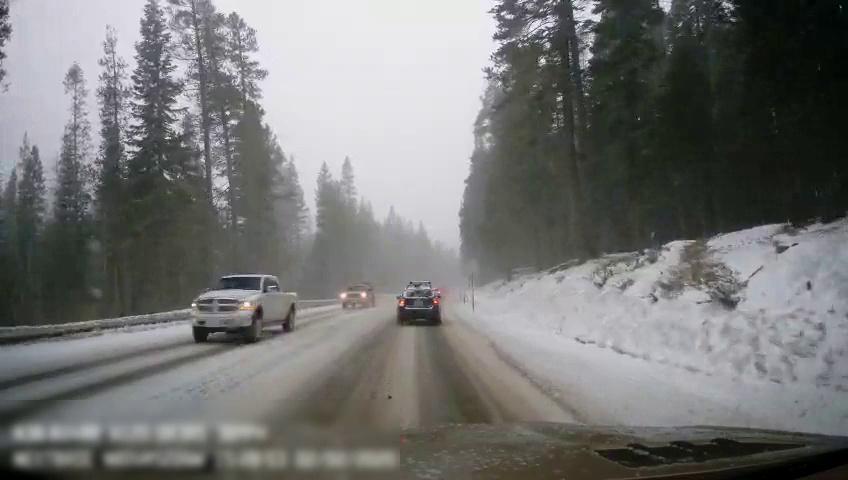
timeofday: Day
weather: Snowy
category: Drivable Space
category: Vehicles | Truck
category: Vehicles | Truck
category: Vehicles | Car
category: Vehicles | SUV